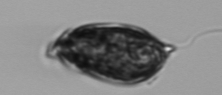
Label: Prorocentrum_micans